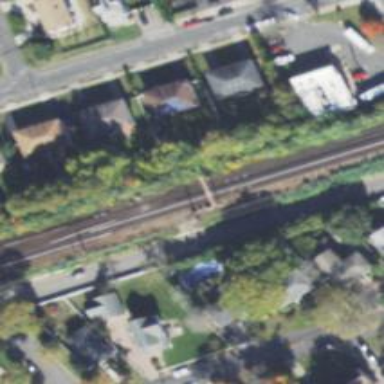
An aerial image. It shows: Electrified railway line.